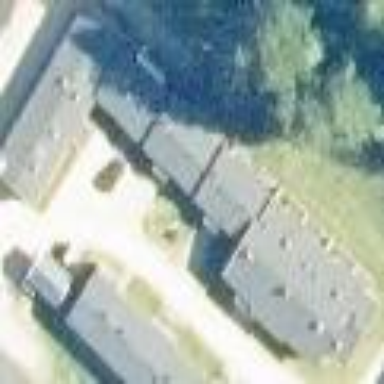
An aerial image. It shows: Terrace building.